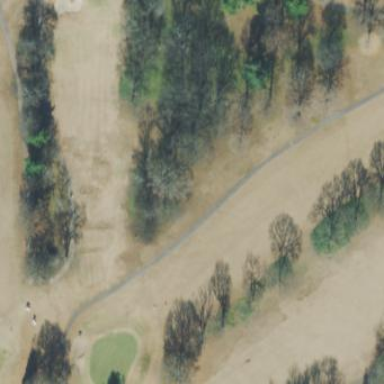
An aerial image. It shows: Scenic golf fairway.